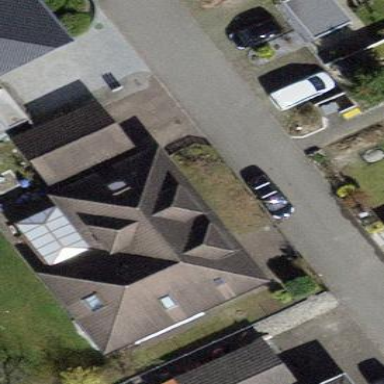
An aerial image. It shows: Building with tiled roof.